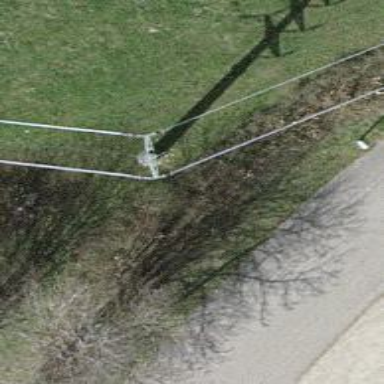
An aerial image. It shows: Minor power line.